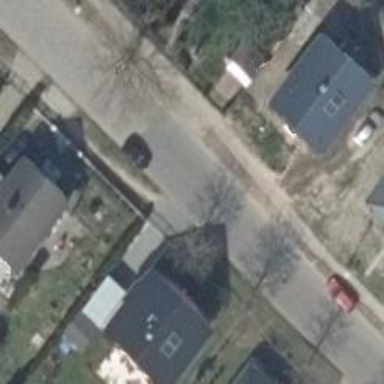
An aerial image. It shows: Residential road with sidewalk on the left side.